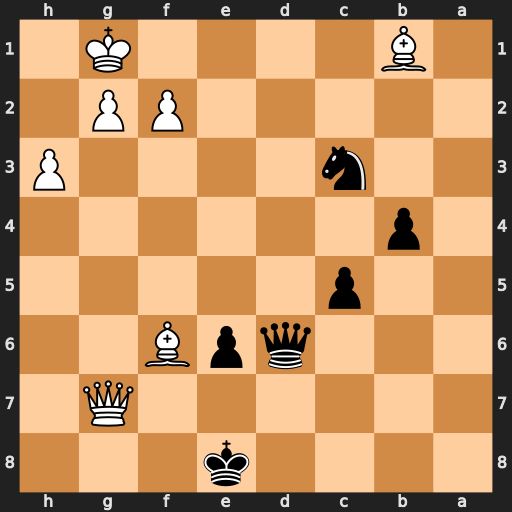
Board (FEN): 4k3/6Q1/3qpB2/2p5/1p6/2n4P/5PP1/1B4K1
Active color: b
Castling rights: -
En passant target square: -
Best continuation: Ne2+ Kh1 Qd1+ Kh2 Qg1#